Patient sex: F
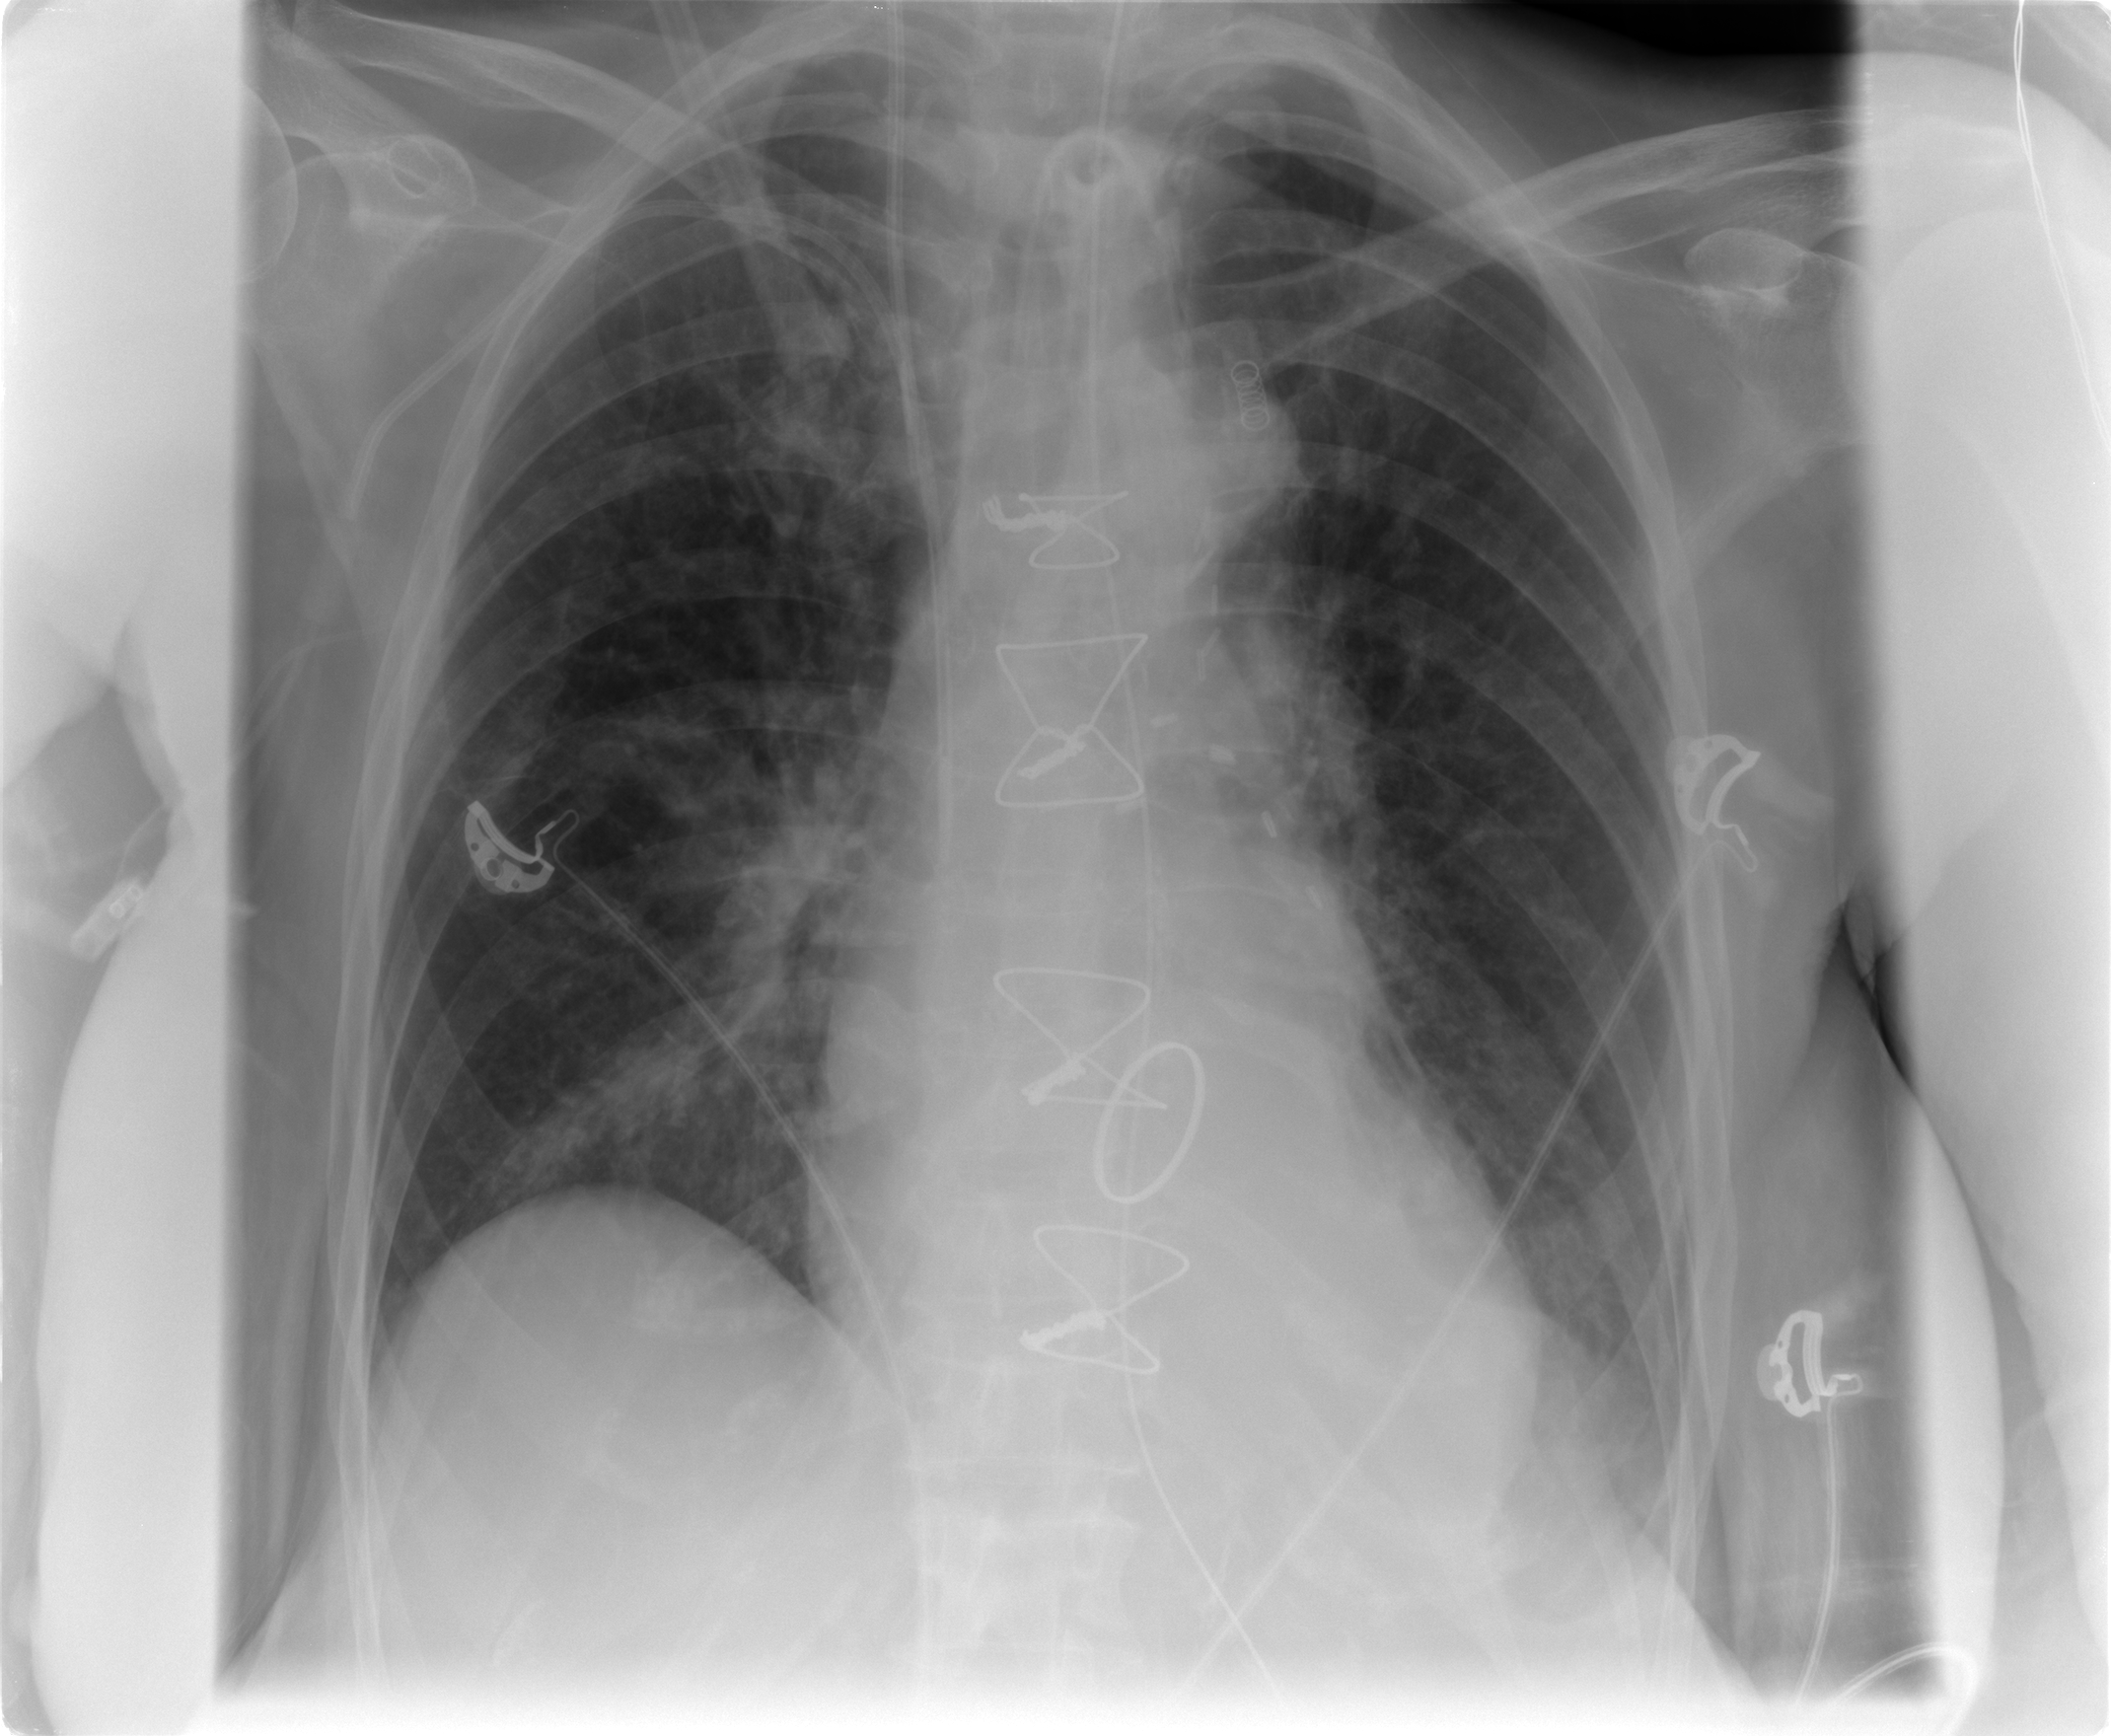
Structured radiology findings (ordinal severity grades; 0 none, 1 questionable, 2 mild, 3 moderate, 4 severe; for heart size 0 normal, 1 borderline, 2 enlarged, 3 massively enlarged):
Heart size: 0
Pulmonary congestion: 2
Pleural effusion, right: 0
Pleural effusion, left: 0
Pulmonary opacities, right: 2
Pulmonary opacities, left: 0
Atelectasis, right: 2
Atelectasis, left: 0